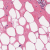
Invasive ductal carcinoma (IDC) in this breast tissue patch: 0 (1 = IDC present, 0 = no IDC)